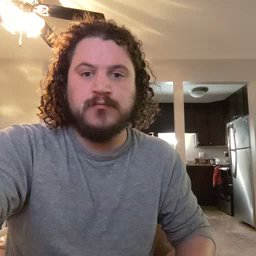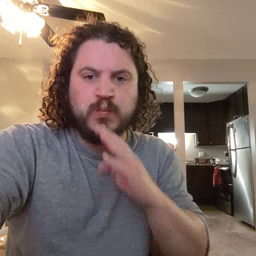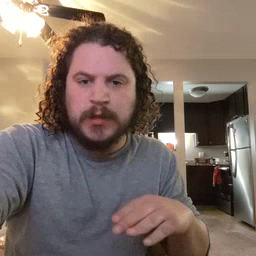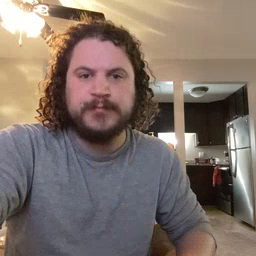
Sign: quiet